Question: I have a table with some values:

I need to sort this table with vba by the Value column from max to min value. How can I do this?
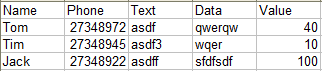
Answer: Think this is what you need
'''
Columns("A:E").Select
Selection.Sort Key1:=Range("E2"), Order1:=xlDescending, Header:=xlGuess, _
OrderCustom:=1, MatchCase:=False, Orientation:=xlTopToBottom, _
DataOption1:=xlSortNormal
'''